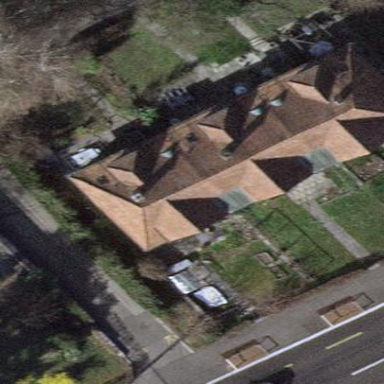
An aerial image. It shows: House with hipped roof.